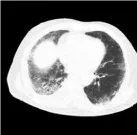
Chest images during the clinical episode. (E-H) Chest CT on intubation day showed bilateral ground-glass opacities and consolidation with reticulation.
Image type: radiology (ct)